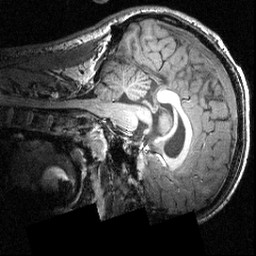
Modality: T1w
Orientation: sagittal
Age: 20
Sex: male
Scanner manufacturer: siemens
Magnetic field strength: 3.951 T
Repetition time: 1.5 s
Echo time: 0.00335 s